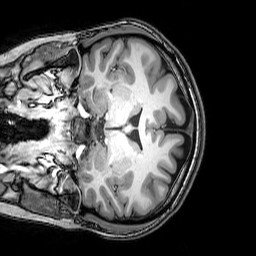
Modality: T1w
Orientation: coronal
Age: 19
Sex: female
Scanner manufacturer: philips
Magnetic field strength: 3 T
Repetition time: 0.008113 s
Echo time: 0.003709 s